Question: I am currently working on a project where a python program is supposed to be running for several days, essentially in an endless loop until an user intervenes.
I have observed that the ram usage (as shown in the windows task manager) rises - slowly, but steadily. For example from ~ 80 MB at program start to ~ 120 MB after one day. To get a closer look at this, I started to log the allocated memory with
'tracemalloc.get_traced_memory()' at regular intervalls throughout the program execution. The output was written to the time series db (see image below).

To me it looks like the memory that is needed for the program does not accumulate over time. How does this fit in the output of the windows task manager? Should I go through my program to search for growing data structures?
Thank your very much in advance!
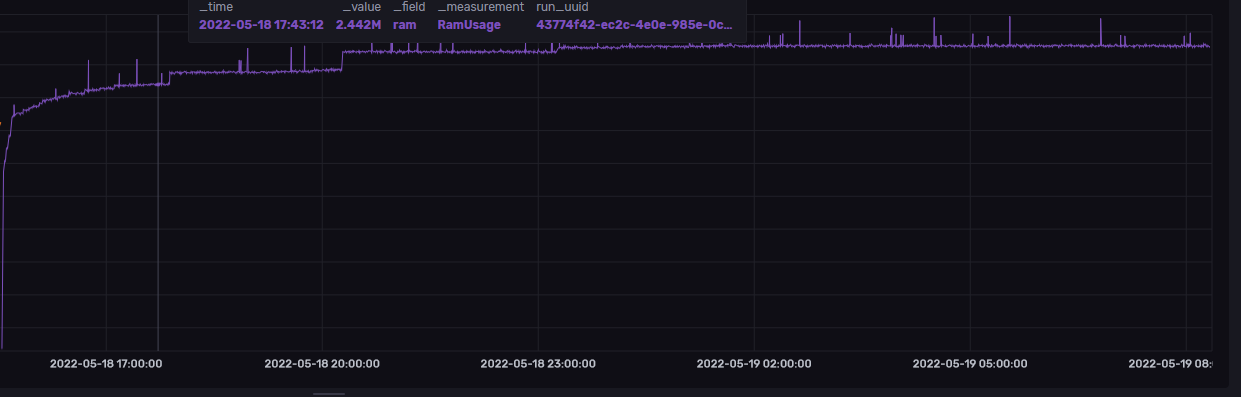
Answer: Okay, turns out the answer is: no, this is not proper behaviour, the ram usage can stay absolutely stable. I have tested this for three weeks now and the ram usage never exceeded 80 mb.
The problem was in the usage of the influxdb v2 client.
You need to close both the write_api (implicitly done with the "with... as write_api:" statement) and the client itself (explicitly done via the "client.close()" in the example below).
In my previous version that had increasing memory usage, I only closed the write_api and not the client.
'''
client = influxdb_client.InfluxDBClient(url=self.url, token=self.token, org=self.org)
with client.write_api(write_options=SYNCHRONOUS) as write_api:
# force datatypes, because influx does not do fluffy ducktyping
datapoint = influxdb_client.Point("TaskPriorities") .tag("task_name", str(task_name)) .tag("run_uuid", str(run_uuid)) .tag("task_type", str(task_type)) .field("priority", float(priority)) .field("process_time_h", float(process_time)) .time(time.time_ns())
answer= write_api.write(bucket=self.bucket, org=self.org, record=datapoint)
client.close()
'''